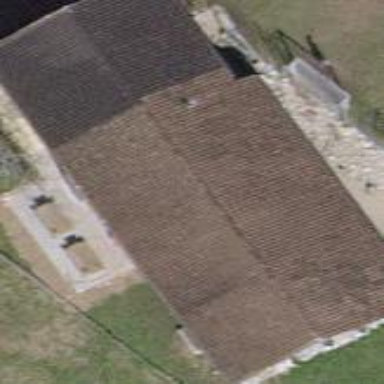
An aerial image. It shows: Kindergarten building.